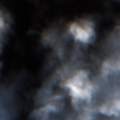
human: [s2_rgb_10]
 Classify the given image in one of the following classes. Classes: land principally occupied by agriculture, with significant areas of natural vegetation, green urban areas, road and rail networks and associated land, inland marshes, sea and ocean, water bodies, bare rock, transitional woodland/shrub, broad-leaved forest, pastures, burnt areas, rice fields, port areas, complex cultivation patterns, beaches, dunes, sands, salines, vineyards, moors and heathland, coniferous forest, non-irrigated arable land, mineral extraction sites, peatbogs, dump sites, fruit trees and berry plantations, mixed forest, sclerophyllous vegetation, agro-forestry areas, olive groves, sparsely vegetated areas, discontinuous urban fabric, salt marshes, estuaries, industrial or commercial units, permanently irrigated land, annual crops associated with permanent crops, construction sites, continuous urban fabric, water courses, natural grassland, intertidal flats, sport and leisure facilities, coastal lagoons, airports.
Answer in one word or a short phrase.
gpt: moors and heathland, peatbogs